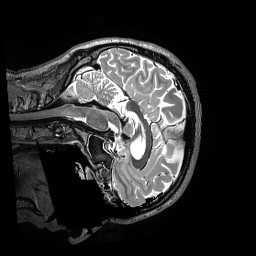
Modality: T2w
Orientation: sagittal
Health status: healthy
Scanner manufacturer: siemens
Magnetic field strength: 3 T
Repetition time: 3.2 s
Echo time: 0.563 s